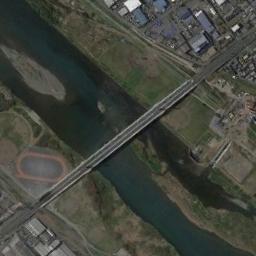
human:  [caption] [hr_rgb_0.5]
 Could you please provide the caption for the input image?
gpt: There is a bridge over the river between some buildings and grass .

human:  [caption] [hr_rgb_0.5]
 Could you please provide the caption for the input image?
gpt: On one side of the river, There are farmland  And on the other side, There are settlements .

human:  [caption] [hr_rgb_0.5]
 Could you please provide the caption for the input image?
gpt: A bridge connects the land on both sides of the turquoise river  There are several sandbanks in the middle of the river  There are many buildings and roads on the land .

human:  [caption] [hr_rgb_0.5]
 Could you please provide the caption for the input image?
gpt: A bridge is built on a dark green river and the flood bed of the river while the river has channel bars .

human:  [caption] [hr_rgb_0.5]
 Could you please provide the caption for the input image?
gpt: Numerous buildings are at either end of the bridge .